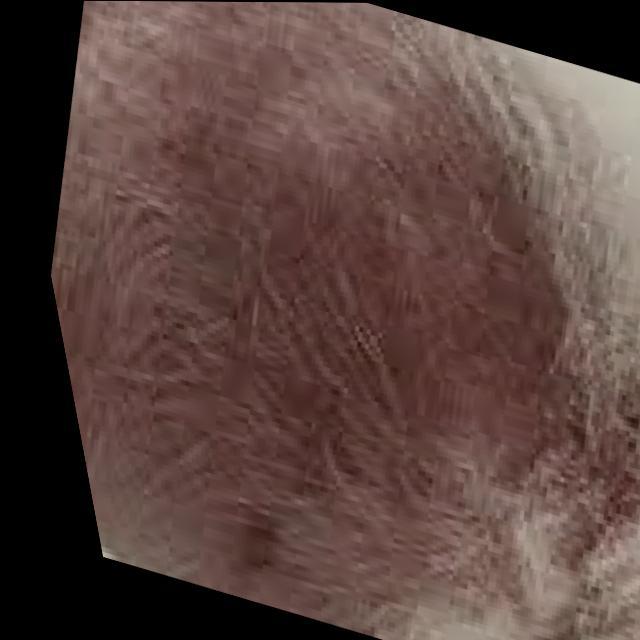
Canine fungal skin infection — characterized by alopecia, scaling, crusting, and circular lesions. Common agents include Malassezia and Candida species.